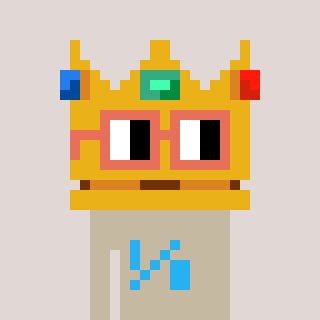
a pixel art character with square orange glasses, a crown-shaped head and a bege-colored body on a warm background